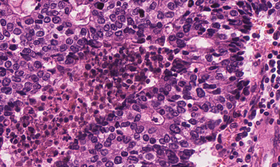
Tumor epithelial tissue: yes
Tumor-associated stroma tissue: yes
Normal tissue: no